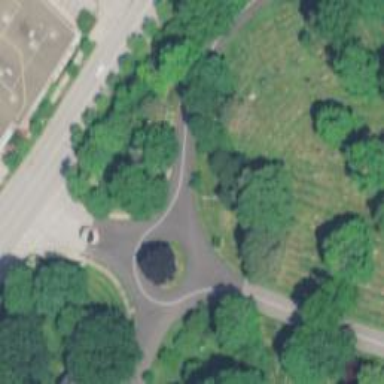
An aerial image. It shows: Historic memorial.